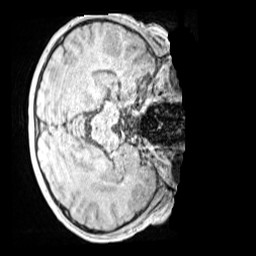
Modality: MP2RAGE
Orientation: axial
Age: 11
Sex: male
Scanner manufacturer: siemens
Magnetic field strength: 3 T
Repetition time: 4 s
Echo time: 0.00299 s